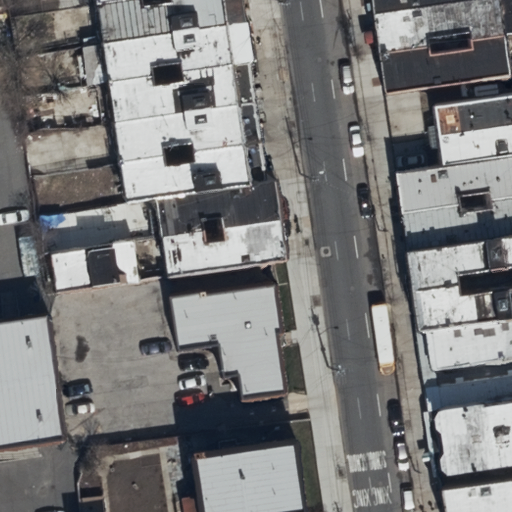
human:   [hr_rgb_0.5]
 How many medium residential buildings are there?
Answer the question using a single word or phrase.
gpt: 18

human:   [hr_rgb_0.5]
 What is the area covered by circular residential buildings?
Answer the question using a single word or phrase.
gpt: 0m2

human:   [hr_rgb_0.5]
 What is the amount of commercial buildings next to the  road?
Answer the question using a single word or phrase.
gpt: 0

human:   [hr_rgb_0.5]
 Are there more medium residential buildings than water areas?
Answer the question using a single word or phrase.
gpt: yes

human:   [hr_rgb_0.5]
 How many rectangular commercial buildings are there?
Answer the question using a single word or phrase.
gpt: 0

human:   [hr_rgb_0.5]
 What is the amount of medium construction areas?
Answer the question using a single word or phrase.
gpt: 0

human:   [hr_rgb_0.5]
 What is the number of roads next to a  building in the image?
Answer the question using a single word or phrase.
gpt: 1

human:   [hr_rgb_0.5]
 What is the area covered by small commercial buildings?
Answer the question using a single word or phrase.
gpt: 0m2

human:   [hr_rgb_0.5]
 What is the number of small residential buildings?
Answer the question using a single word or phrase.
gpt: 6

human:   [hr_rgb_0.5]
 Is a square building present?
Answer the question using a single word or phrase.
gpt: no

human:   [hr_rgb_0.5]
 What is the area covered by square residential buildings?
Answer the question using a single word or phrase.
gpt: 0m2

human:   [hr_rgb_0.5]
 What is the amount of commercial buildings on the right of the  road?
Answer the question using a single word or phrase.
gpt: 0

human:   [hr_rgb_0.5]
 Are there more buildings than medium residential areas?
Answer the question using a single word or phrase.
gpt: yes

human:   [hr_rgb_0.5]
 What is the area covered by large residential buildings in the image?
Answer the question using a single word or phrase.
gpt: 0m2

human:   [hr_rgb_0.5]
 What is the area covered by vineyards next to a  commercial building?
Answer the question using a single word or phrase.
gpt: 0m2

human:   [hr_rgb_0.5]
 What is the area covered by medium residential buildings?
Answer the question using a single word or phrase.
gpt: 3509m2

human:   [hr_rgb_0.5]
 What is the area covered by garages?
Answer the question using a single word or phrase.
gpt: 0m2

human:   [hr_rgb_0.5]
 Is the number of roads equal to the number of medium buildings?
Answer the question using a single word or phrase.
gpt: no

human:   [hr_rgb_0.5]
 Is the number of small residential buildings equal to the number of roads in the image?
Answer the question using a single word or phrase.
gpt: no

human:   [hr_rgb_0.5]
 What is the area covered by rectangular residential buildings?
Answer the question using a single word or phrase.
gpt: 1259m2

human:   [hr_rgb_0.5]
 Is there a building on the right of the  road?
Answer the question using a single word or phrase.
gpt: yes

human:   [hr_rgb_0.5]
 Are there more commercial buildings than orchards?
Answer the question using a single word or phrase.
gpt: no

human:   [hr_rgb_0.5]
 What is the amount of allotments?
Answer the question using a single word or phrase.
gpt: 0

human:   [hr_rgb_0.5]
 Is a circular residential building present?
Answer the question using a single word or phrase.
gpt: no

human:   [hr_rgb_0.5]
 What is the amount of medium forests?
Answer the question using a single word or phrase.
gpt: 0

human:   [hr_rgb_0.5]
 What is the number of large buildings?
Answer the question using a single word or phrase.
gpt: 0

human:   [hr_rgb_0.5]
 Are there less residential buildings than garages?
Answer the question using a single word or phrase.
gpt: no

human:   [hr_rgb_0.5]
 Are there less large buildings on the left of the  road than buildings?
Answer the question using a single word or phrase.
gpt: yes

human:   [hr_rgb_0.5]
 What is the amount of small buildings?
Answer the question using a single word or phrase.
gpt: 6

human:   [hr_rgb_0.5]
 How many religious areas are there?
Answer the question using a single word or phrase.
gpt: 0

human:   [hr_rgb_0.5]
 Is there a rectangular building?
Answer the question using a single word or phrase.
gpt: yes

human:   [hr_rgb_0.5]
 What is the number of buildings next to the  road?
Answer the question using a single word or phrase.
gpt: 25

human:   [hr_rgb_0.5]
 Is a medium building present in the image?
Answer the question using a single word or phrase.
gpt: yes

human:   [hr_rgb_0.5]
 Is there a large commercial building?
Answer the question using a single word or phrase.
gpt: no

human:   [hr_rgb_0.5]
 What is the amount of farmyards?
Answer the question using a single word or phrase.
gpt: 0

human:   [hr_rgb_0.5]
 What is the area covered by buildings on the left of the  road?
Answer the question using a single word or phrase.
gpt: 2459m2